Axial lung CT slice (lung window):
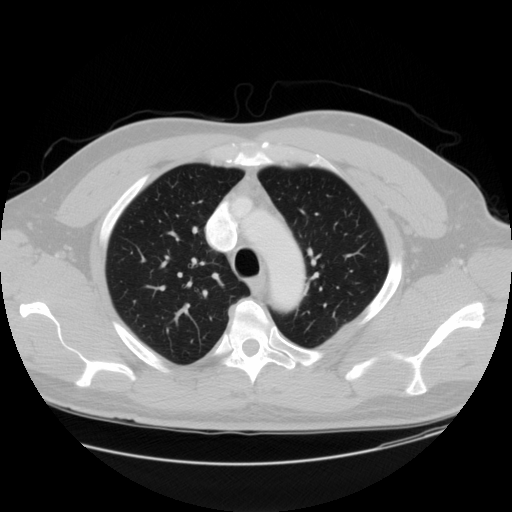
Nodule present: no